Question: I'm using media queries to make my site resposnive. In my CSS doc, the media queries are below all other styles. I'm am using diplay: none; which works perfectly but on another div the original width is taking priority even when I reduce the browser size.
Image of dev console:

Do I really have to add '!important' to every media rule?
CSS:
'''
@media screen and (max-width: 930px) {
/* INDEX */
nav ul {
display: none;
}
#sliderContainer {
width: 80%;
height: auto;
}
}
'''
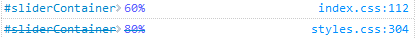
Answer: The rule at line '#112' in 'index.css' is also applied by '#sliderContainer' and not by 'nav li', as you state in your question (it can be seen in the image you posted). Because it is met later and has same specificity, it .
If you place '!important' on a rule, you'll probably need to use '!important' when trying to override it, and before you know it, half your rules will be '!important' and fixing responsiveness is going to be a nightmare. Either slightly increase specificity of your rule or change their order.
'@media' queries do not add any specificity to 'CSS' rules. They just make them apply (when conditions are true) or not (when not true).
A very good technique to always keep specificity of your selectors as low as possible is to '<head>', after any theme/libraries/plugins stylesheets. Whenever you need to override anything, you just copy-paste the selector from where it is currently defined, and only placing it in your custom stylesheet will make it have priority without higher specificity.